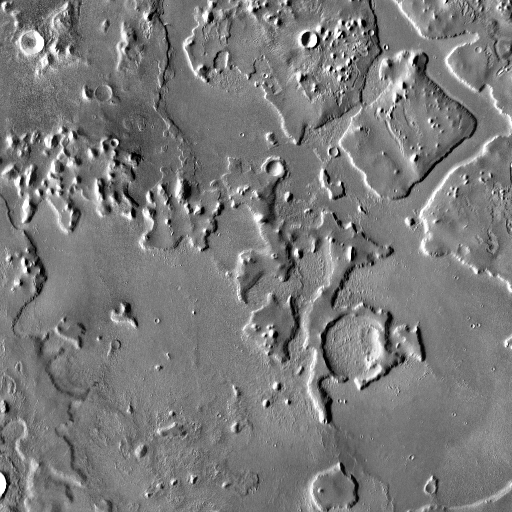
Crater classes present: Background, Other, Buried